Question: I am attempting to seperate blocks of Japanese text into individual sentences using regex. Right now I'm mostly experimenting on <URL> but here is what I have so far.
regex: '/(.*?(. |?|!))/'
sample text
> Qiang Mian notameZhou Wei noRen karaJing Yuan sareteiruZhu Ren Gong ga, kurasumeitotoGong Tong noHua Ti woChi toutoVRMMORPG[anazawarudo] nobetatesutoniShen shiIp nda. tokorogaDang Xuan shitanohaBi Yi Ren . shikatanakuhitoridegemuNei noJia Xiang Shi Jie [isutopia] ni[keiosu] toMing Cheng tsuteCheng riIp ndaga, sokohagemudearinagaraWu Gan subetewoTi Gan deki, Xian Shi toJian Wei eruhodonoriarunaShi Jie datsuta. sapotoAInotemisunoXie Li woDe tsutsu, kuesutowokonashiteitsutaga, Shi hasokohaBen Wu noYi Shi Jie [isutopia] deari, keiosunokonashitakuesutoniyotsute, Duo kunoRen gaYing Xiang woShou kete......toiuoHua . sonoXi Yan , Wen kiBao kitawa!are, kokoniatsutaBi Ru rehadokoniyatsutano?
The results im getting are correct however it is also separately matching the punctuation characters
How can I improve my regular expression so that the punctuation mark isn't separately matched?
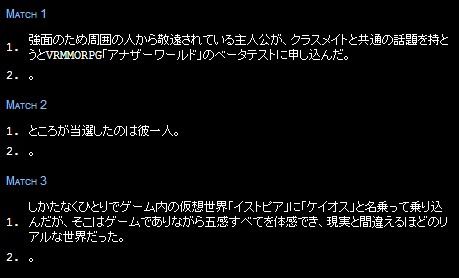
Answer: Using '(.*?<URL>
'''
Match 1
1. Qiang Mian notameZhou Wei noRen karaJing Yuan sareteiruZhu Ren Gong ga, kurasumeitotoGong Tong noHua Ti woChi toutoVRMMORPG[anazawarudo] nobetatesutoniShen shiIp nda.
Match 2
1. tokorogaDang Xuan shitanohaBi Yi Ren .
Match 3
1. shikatanakuhitoridegemuNei noJia Xiang Shi Jie [isutopia] ni[keiosu] toMing Cheng tsuteCheng riIp ndaga, sokohagemudearinagaraWu Gan subetewoTi Gan deki, Xian Shi toJian Wei eruhodonoriarunaShi Jie datsuta.
Match 4
1. sapotoAInotemisunoXie Li woDe tsutsu, kuesutowokonashiteitsutaga, Shi hasokohaBen Wu noYi Shi Jie [isutopia] deari, keiosunokonashitakuesutoniyotsute, Duo kunoRen gaYing Xiang woShou kete......toiuoHua .
Match 5
1. sonoXi Yan , Wen kiBao kitawa!
Match 6
1. are, kokoniatsutaBi Ru rehadokoniyatsutano?
'''